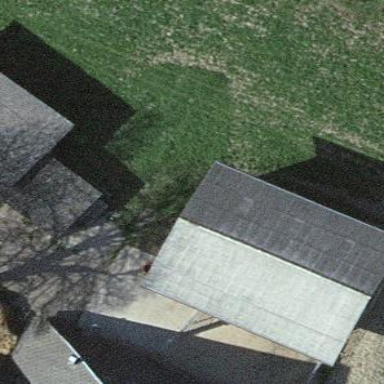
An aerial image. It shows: Shed.